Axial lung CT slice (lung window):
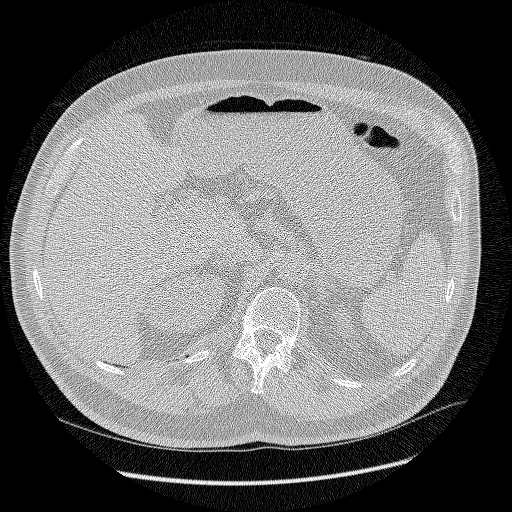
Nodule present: no